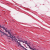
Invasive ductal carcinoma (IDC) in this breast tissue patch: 0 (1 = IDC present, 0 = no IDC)